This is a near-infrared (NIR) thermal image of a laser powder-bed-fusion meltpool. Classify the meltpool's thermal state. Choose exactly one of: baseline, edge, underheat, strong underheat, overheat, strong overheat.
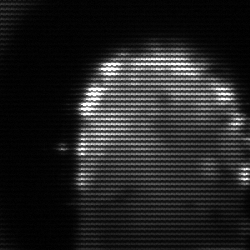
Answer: baseline